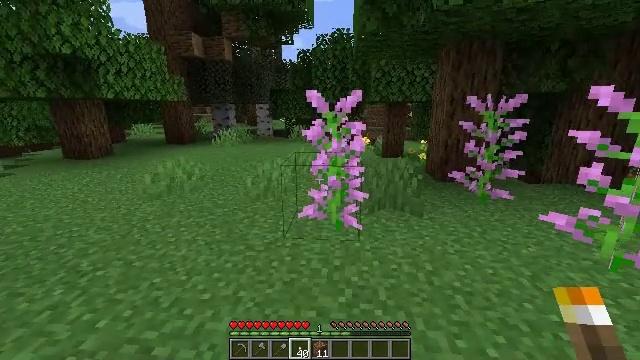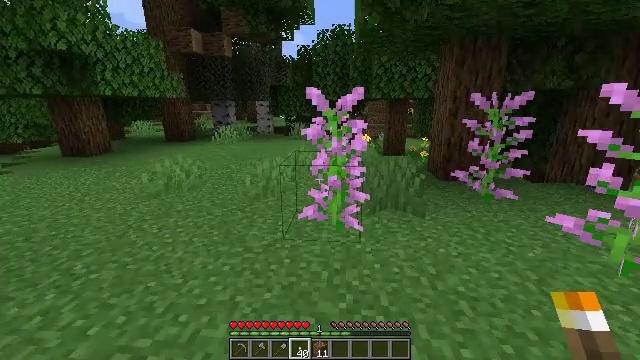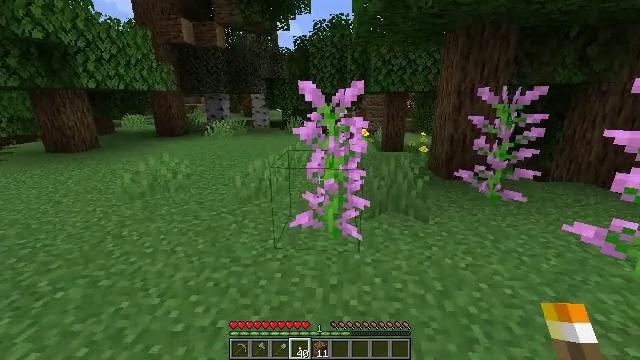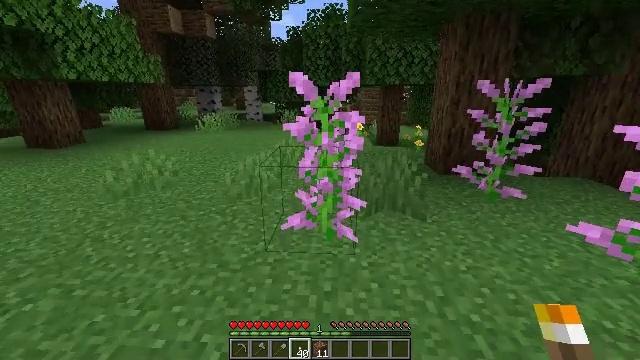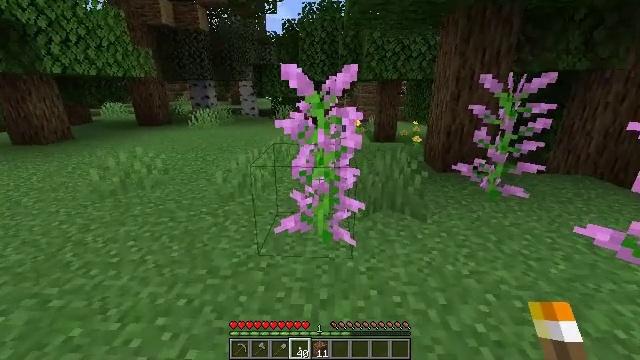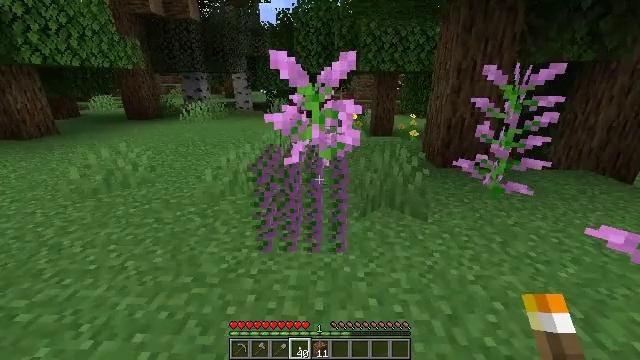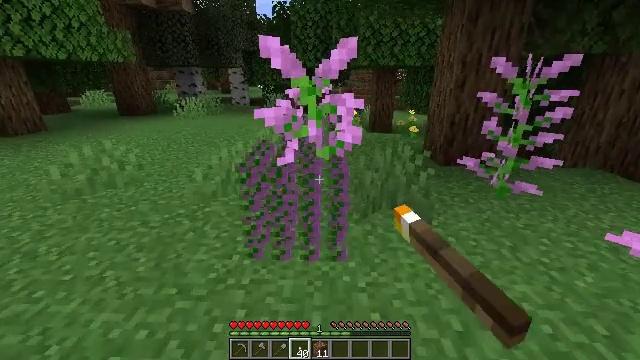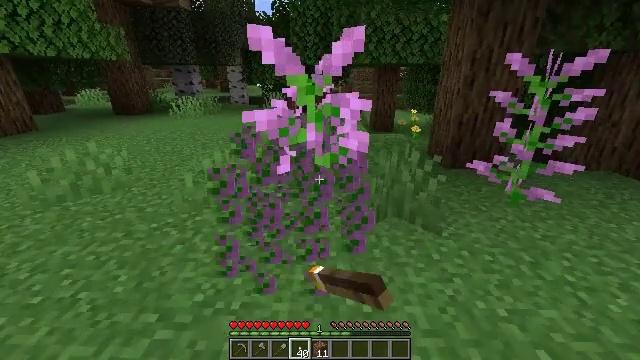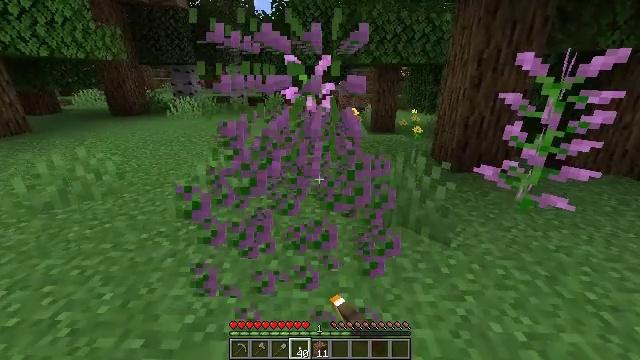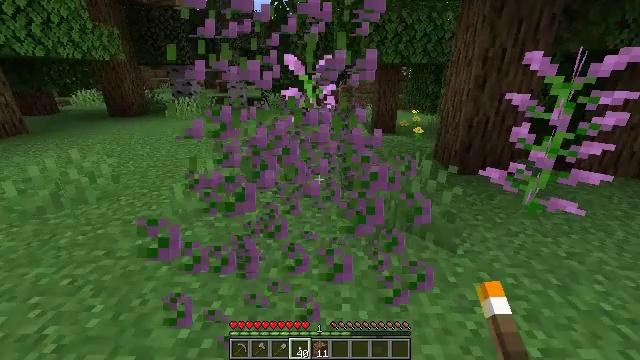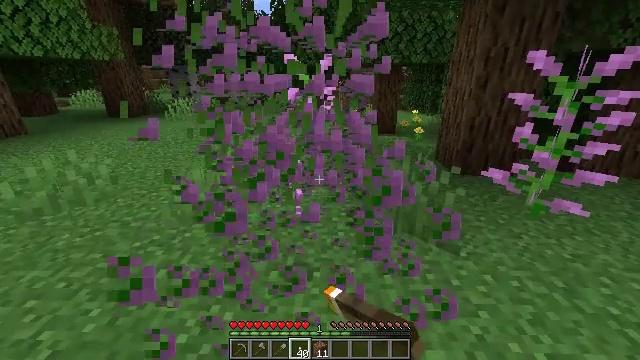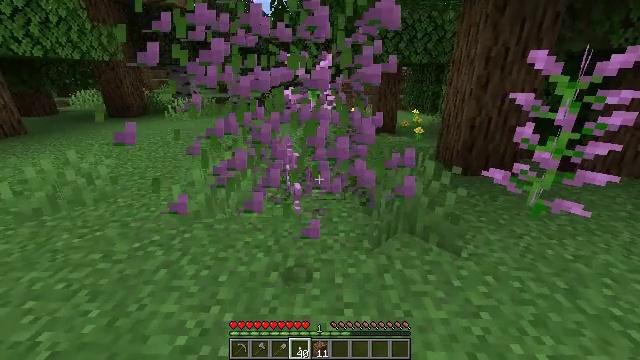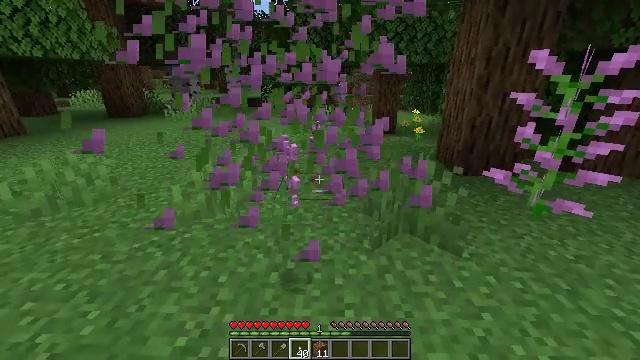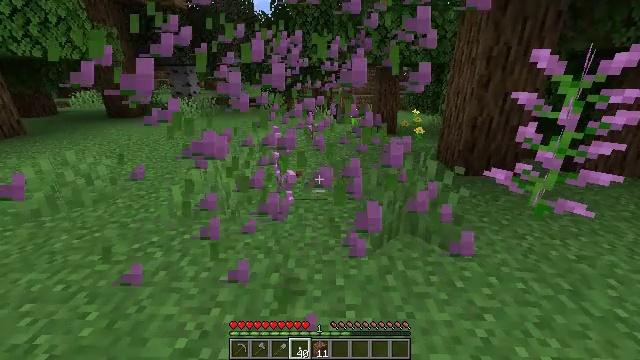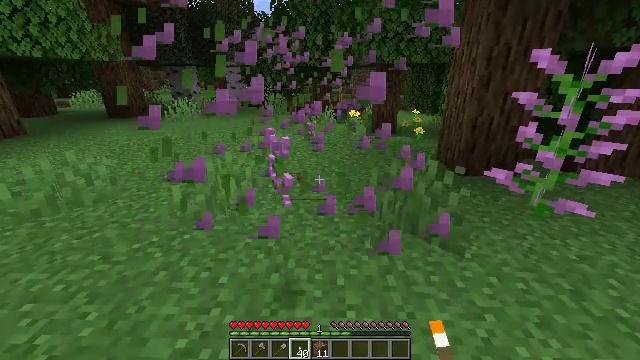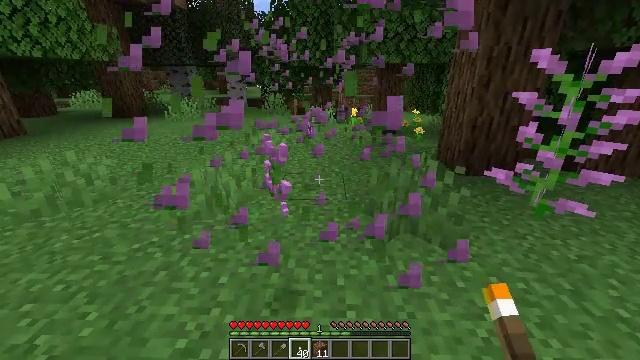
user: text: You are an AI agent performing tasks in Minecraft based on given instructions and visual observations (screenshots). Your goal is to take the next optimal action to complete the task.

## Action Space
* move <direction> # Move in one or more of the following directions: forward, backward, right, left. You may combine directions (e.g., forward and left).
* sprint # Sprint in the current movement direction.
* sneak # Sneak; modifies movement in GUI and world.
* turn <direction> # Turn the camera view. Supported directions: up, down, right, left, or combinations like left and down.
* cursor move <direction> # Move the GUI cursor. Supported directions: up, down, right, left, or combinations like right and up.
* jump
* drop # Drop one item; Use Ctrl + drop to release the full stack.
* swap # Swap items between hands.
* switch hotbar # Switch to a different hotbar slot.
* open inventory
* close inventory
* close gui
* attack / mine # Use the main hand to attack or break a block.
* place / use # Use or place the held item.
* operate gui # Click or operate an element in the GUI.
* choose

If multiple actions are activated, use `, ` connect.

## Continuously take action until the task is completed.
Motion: motion action
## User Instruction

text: Gather lilac from the ground.
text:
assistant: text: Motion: move forward
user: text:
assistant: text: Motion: move forward, turn down
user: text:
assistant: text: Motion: move forward, turn right and down
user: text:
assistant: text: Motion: move forward, turn down
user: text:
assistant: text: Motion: move forward, turn down, attack / mine
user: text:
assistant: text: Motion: move forward, turn down, attack / mine
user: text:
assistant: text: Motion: move forward, attack / mine
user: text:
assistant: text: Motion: attack / mine
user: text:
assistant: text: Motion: attack / mine
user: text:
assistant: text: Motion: no_op
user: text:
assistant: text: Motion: no_op
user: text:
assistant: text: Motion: no_op
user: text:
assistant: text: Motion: no_op
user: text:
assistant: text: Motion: no_op
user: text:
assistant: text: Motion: no_op
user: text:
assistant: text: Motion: no_op
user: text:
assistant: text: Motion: no_op
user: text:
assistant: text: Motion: move forward
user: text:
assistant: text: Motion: move forward
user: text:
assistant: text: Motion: move forward
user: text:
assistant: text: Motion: move forward
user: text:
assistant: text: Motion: move forward
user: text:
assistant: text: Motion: move forward
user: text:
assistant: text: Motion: move forward
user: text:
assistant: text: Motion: move forward
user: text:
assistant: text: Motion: move forward and move left
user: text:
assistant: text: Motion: move forward and move left, turn right
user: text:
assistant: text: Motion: move forward and move left, turn right
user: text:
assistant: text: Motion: move forward and move left, turn right and down
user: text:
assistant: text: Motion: move forward and move left, turn right and down